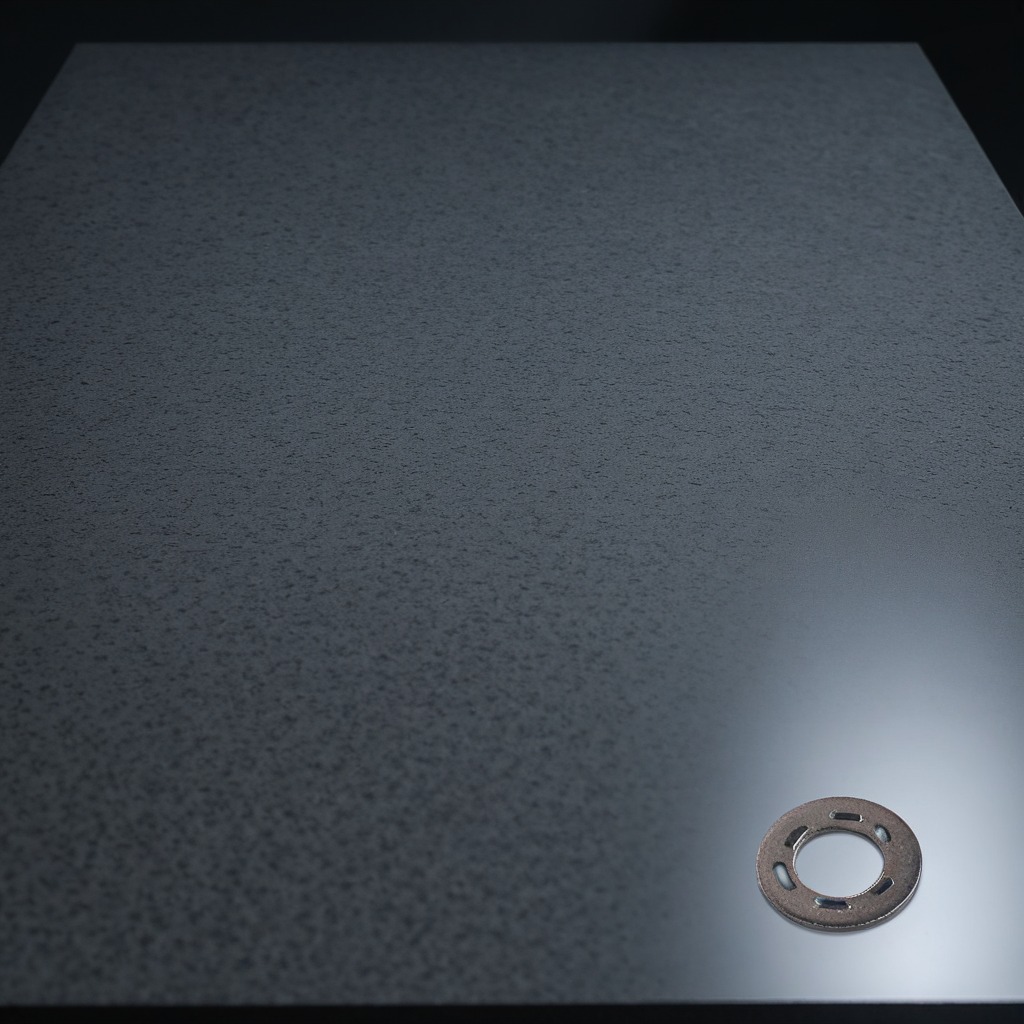
A flat metal washer lies on a clean granite table inside a workshop at night dim ambient light soft shadows worn but